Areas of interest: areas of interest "Home Furnishing and Building Materials Market"
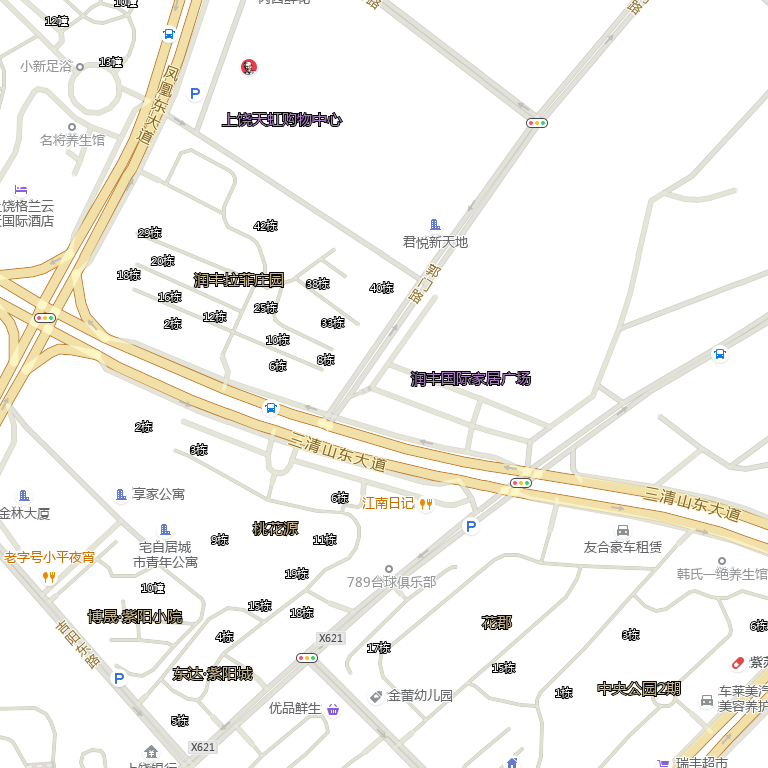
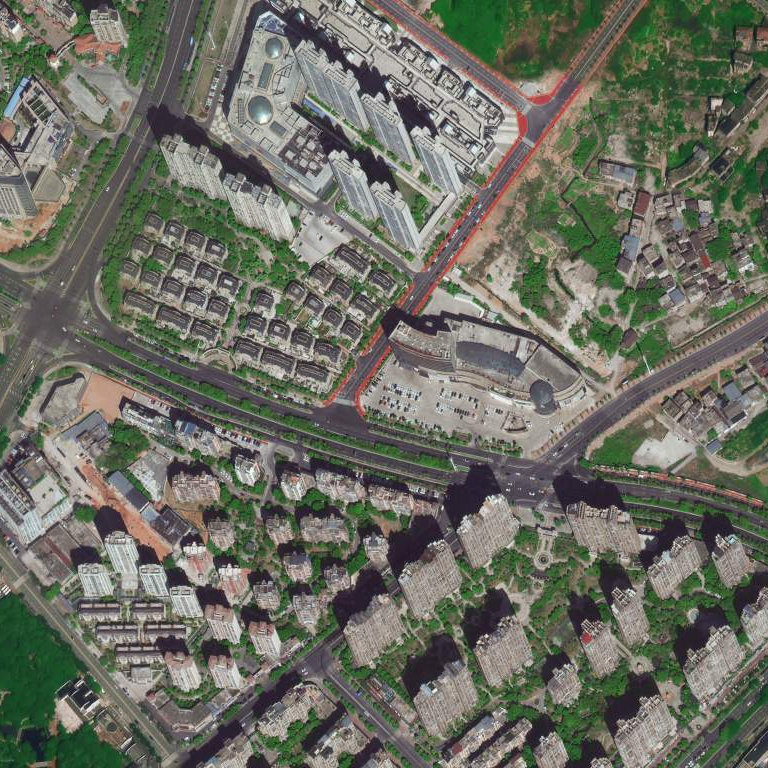